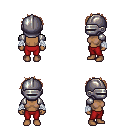
a pixel art fantasy rpg character, female body template, human, dark skin, steel arm armor, red pants, light blonde bedhead hairstyle, metal helm, white cloth bandages, four views (front, back, left, right), 2x2 character sprite sheet, small pixel art, hard edges, no anti-aliasing